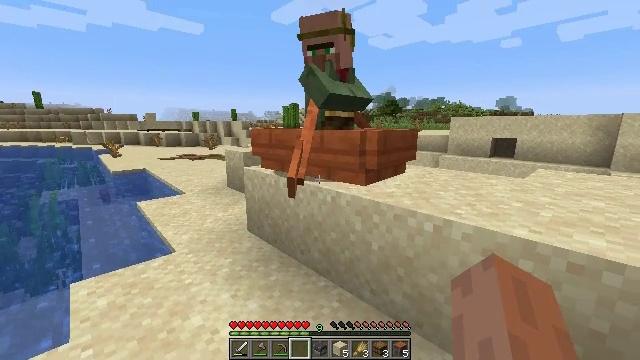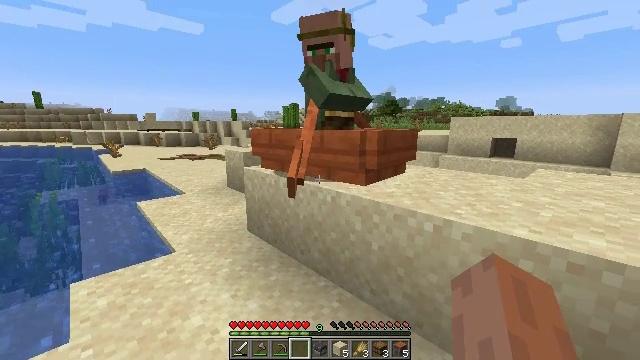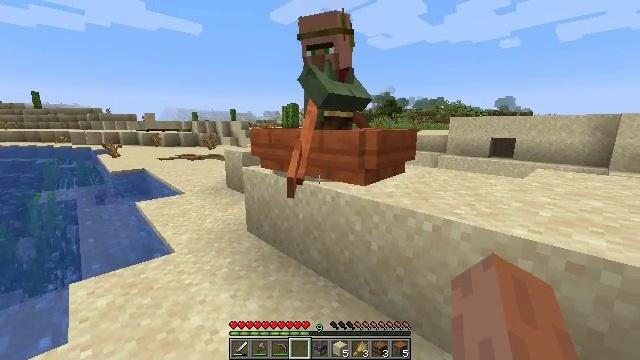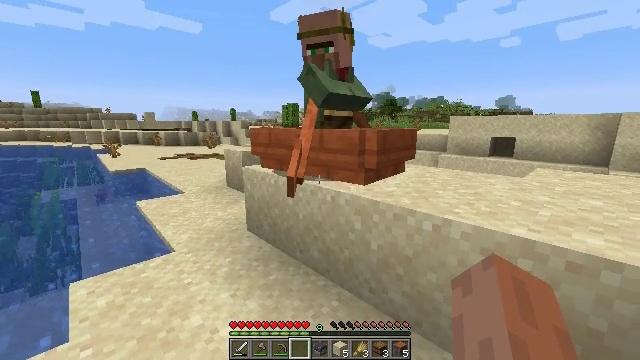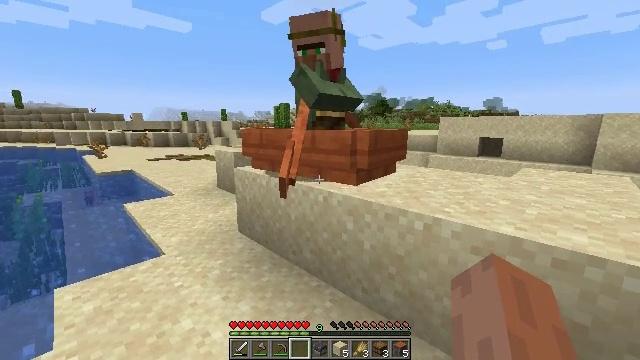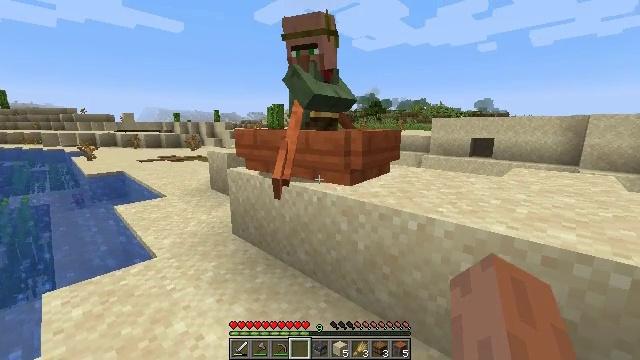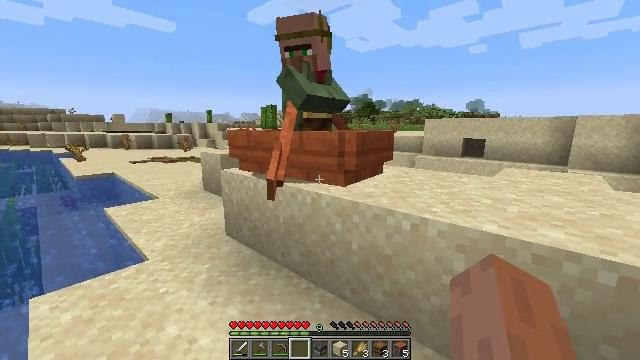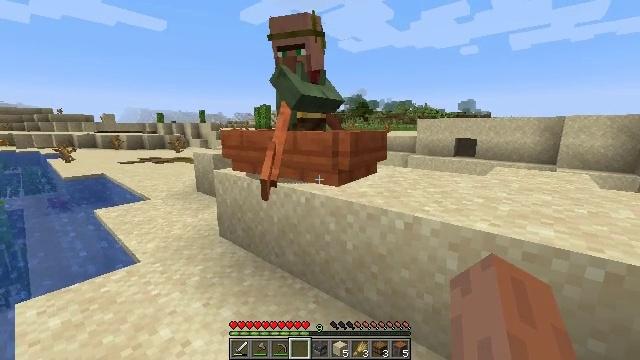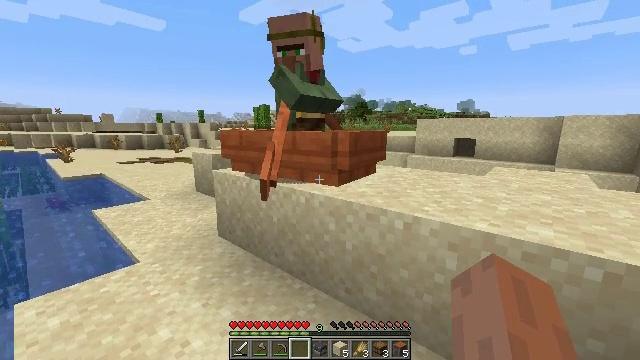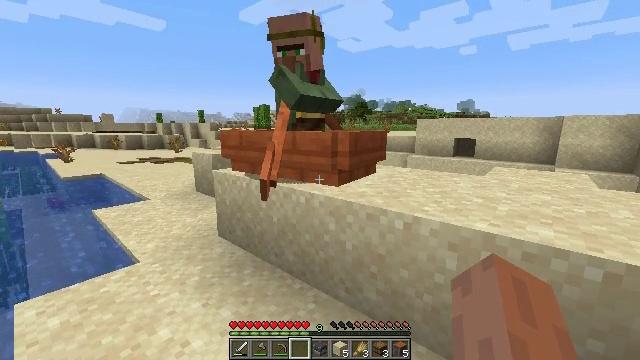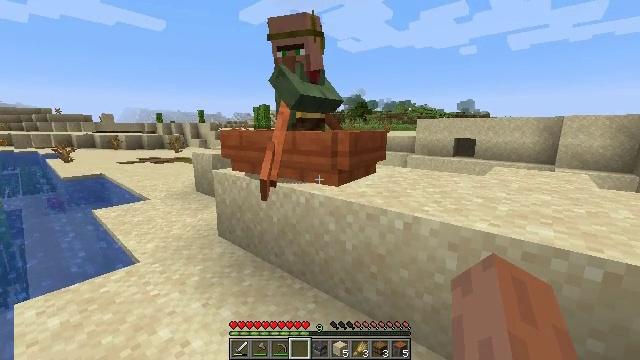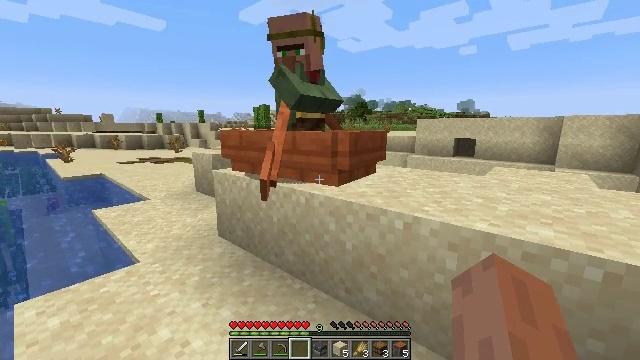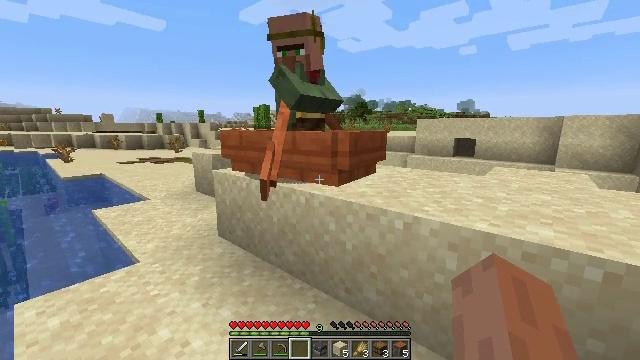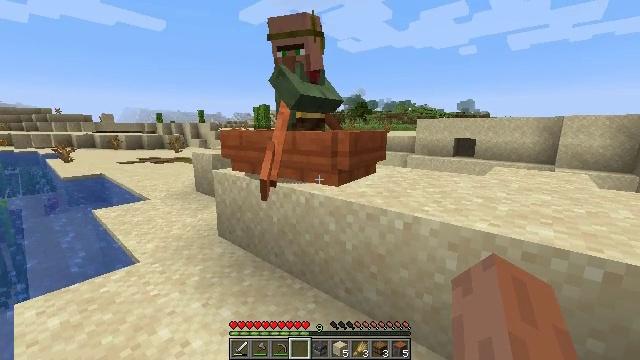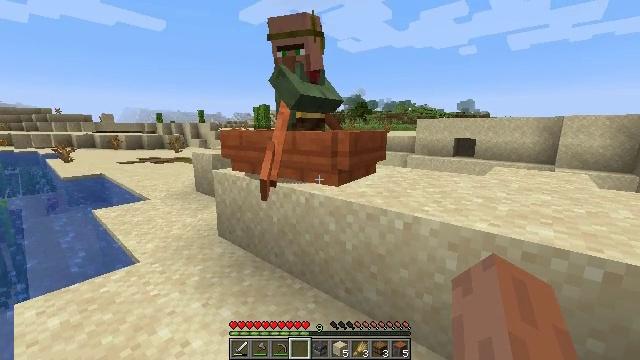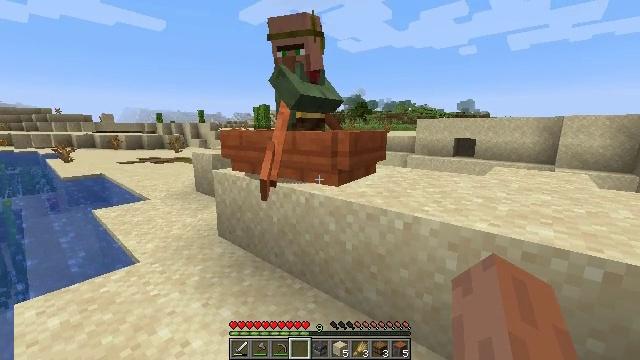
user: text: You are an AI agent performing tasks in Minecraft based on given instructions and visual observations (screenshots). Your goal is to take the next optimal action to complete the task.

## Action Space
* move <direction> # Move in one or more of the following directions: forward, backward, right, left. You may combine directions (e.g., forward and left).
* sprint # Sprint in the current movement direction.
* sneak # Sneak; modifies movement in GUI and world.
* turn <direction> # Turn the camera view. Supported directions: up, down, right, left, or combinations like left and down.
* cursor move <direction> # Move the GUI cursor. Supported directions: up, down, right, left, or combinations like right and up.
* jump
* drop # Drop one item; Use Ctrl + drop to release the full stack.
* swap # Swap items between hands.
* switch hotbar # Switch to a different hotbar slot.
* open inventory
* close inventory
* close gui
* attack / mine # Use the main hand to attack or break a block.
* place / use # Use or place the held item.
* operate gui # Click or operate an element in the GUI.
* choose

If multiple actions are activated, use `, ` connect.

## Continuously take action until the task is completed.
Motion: motion action
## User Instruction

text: Combat the cat.
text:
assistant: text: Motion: no_op
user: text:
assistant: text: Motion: no_op
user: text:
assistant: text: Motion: no_op
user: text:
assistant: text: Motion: turn right
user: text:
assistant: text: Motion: turn right
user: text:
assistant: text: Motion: turn right
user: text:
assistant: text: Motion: turn right
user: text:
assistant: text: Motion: no_op
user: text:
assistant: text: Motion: no_op
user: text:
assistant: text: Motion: no_op
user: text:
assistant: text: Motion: no_op
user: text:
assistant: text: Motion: no_op
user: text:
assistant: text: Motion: no_op
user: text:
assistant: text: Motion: no_op
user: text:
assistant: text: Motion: no_op
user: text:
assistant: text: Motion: no_op
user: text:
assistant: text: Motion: no_op
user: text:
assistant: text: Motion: no_op
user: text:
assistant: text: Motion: no_op
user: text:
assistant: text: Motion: no_op
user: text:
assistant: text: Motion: move forward
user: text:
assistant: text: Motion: move forward, turn right
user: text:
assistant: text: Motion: move forward
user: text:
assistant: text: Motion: move forward, turn right
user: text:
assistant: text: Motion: move forward, turn right
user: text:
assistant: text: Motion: move forward
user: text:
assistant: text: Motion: move forward
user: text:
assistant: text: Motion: move forward, jump
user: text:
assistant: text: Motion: move forward, jump
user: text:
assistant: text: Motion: move forward, jump